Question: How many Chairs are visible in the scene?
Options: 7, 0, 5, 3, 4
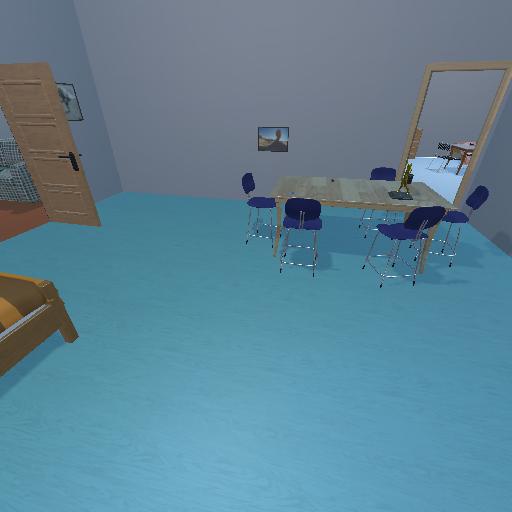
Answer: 7